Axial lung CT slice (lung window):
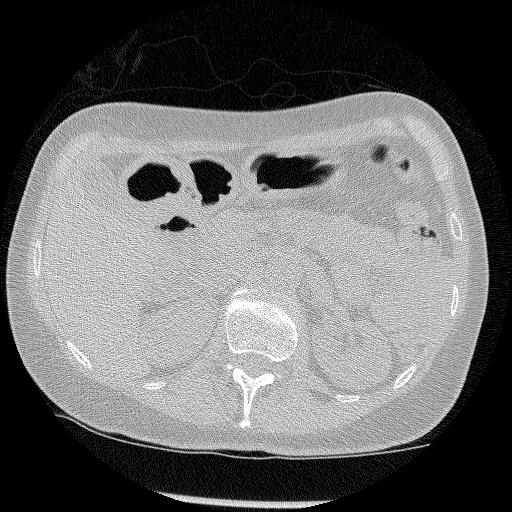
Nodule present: no